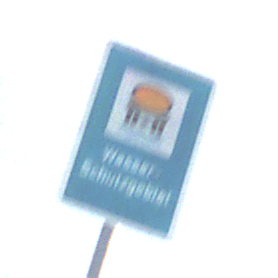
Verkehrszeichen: Wasserschutzgebiet
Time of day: SunriseSunset
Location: Outdoor (Nature)
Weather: PartlyCloudy
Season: NotSpecified
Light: Natural